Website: apple
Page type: billing-address
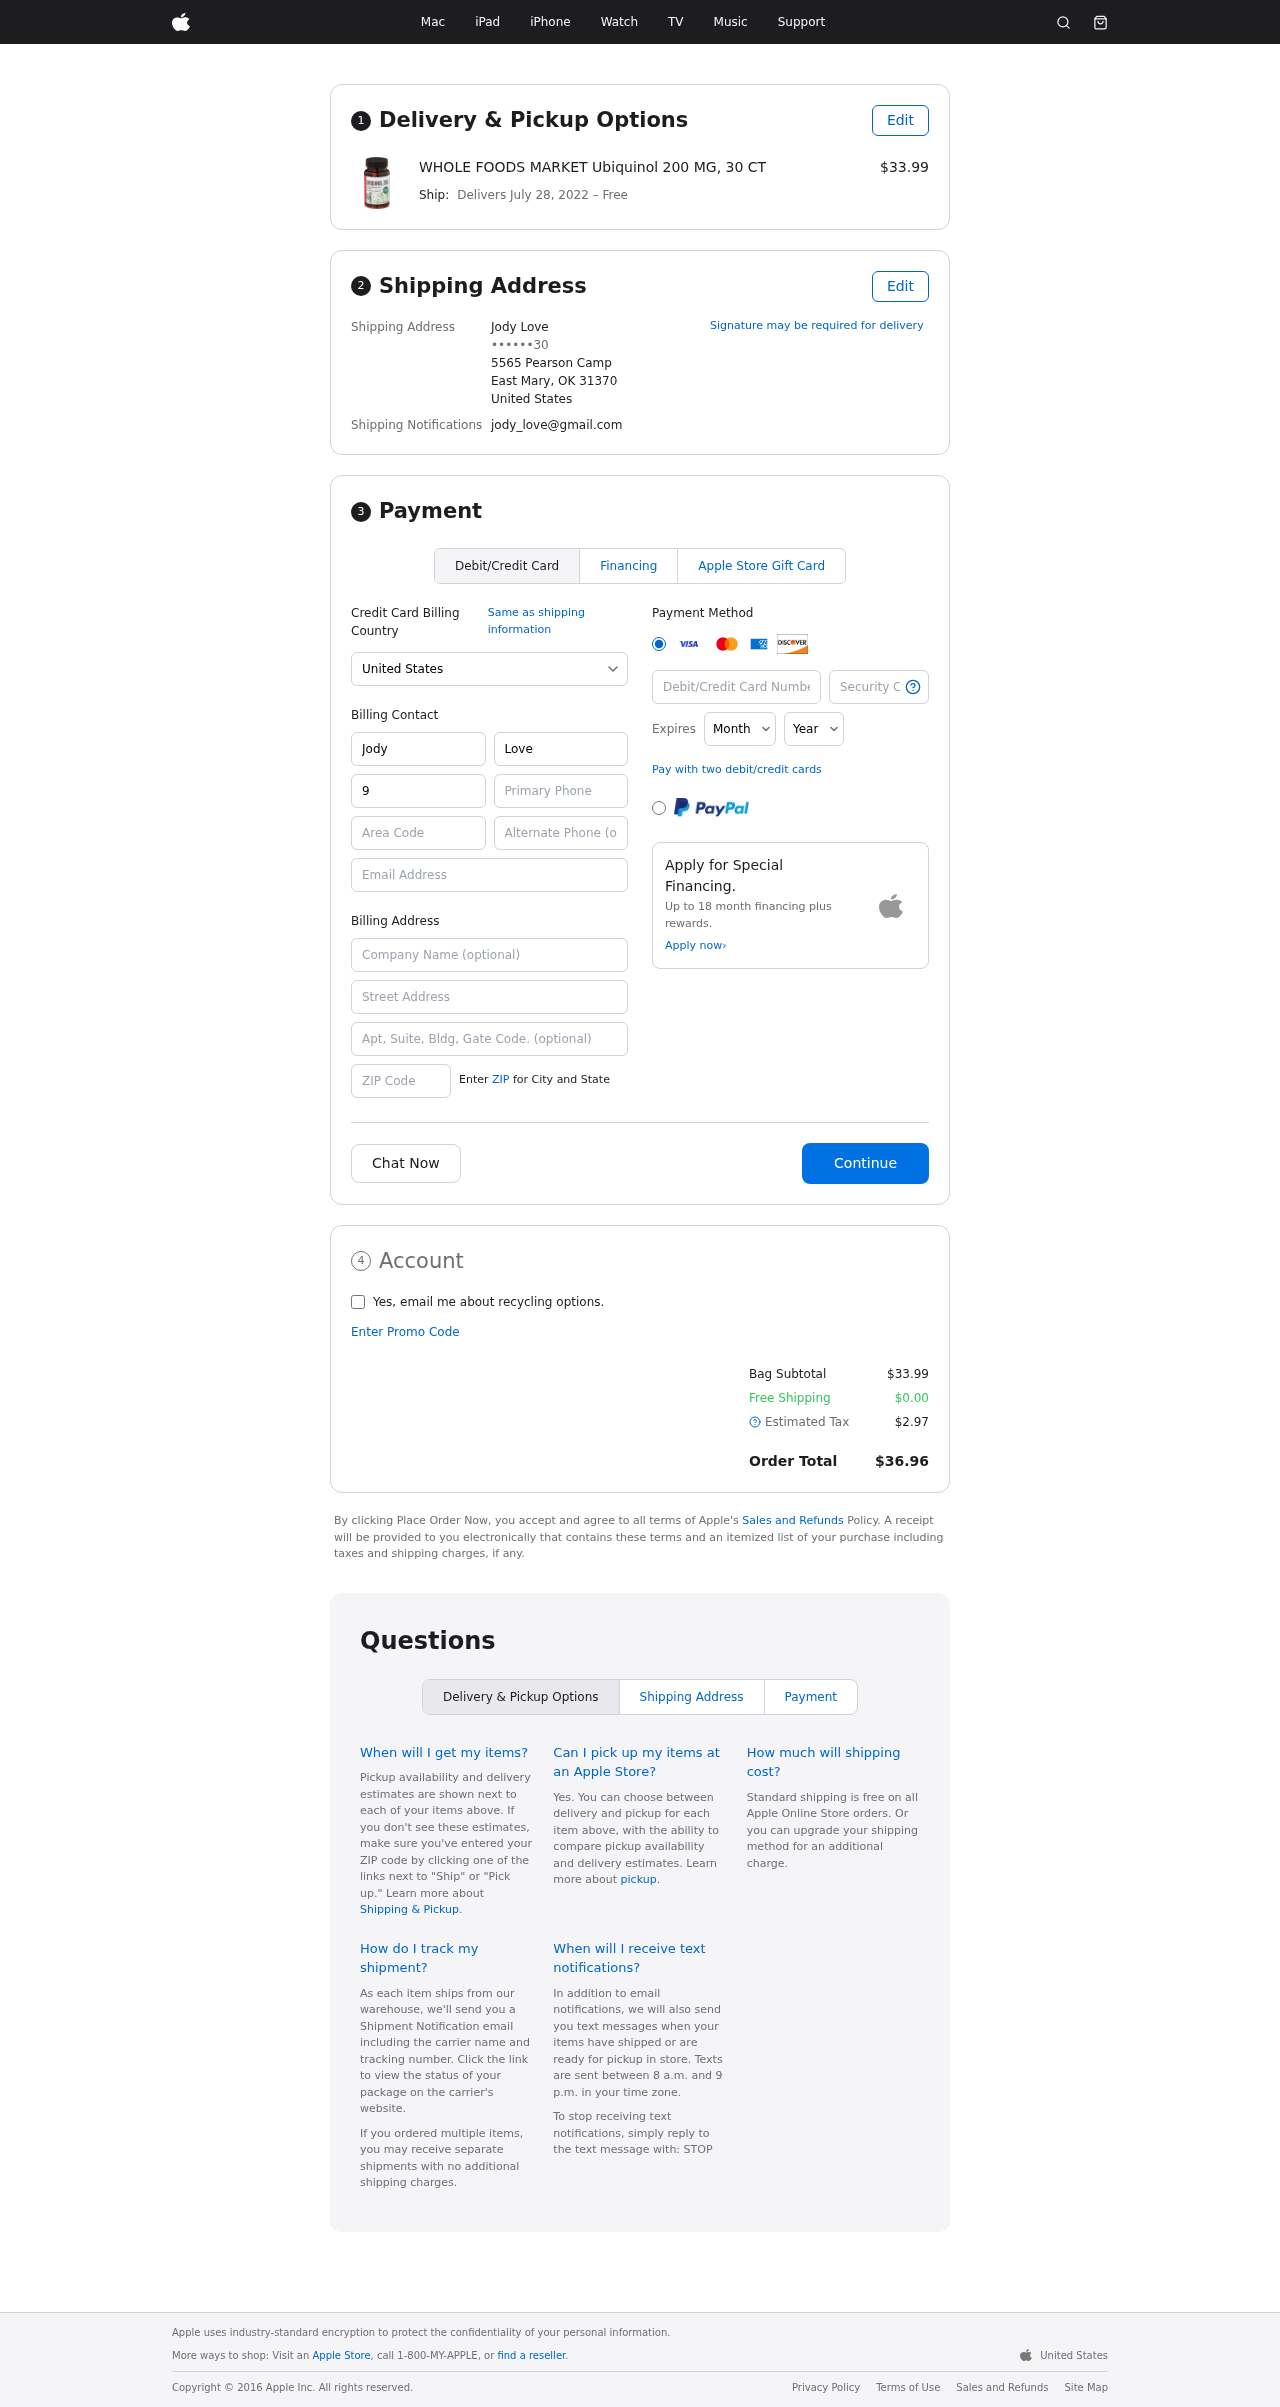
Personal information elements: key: PII_CARD_CVV
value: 782
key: PII_CARD_EXPIRY_MONTH
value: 09
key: PII_CARD_EXPIRY_YEAR
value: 28
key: PII_CARD_NUMBER
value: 6560 5841 9703 1141
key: PII_CITY_STATE_ZIP
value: East Mary, OK 31370
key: PII_COUNTRY
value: United States
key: PII_EMAIL
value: jody_love@gmail.com
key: PII_FULLNAME
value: Jody Love
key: PII_STREET
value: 5565 Pearson Camp
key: PII_PHONE_MASKED
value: ••••••30
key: PII_BILLING_FIRSTNAME
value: Jody
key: PII_BILLING_LASTNAME
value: Love
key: PII_BILLING_PHONE_AREA
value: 967
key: PII_BILLING_PHONE
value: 9676869230
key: PII_BILLING_EMAIL
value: jody_love@gmail.com
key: PII_BILLING_STREET
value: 5565 Pearson Camp
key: PII_BILLING_POSTCODE
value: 31370
Product elements: key: PRODUCT1_NAME
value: WHOLE FOODS MARKET Ubiquinol 200 MG, 30 CT
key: PRODUCT1_PRICE
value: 33.99
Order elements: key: ORDER_DELIVERY_DATE
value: July 28, 2022
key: ORDER_SUBTOTAL
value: $33.99
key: ORDER_SHIPPING_COST
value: $0.00
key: ORDER_TAX
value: $2.97
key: ORDER_TOTAL
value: $36.96